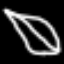
Label: leaf